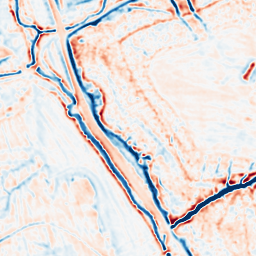
Category: multiscale
Decomposition family: dog_multiscale
Decomposition parameters: sigma_ratio: 1.4
n_scales: 3
base_sigma: 1
Upsampling method: quadratic
Upsampling parameters: scale: 4
Upsampling scale: 4